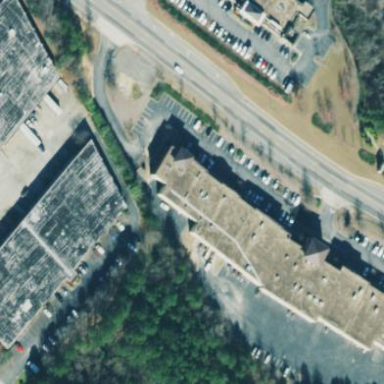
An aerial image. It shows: Warehouse building.